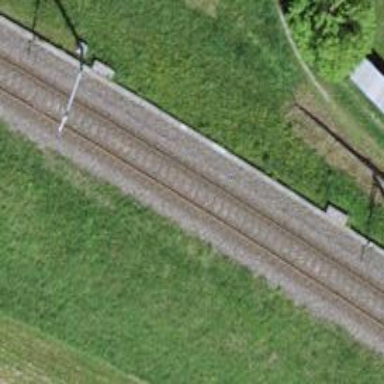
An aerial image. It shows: Single railway track with electrified contact line.